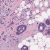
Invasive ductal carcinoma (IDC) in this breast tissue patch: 1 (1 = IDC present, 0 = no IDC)